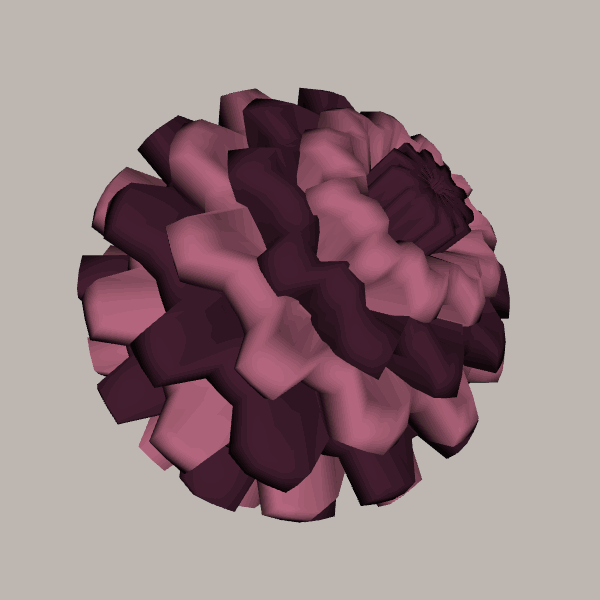
Background: light